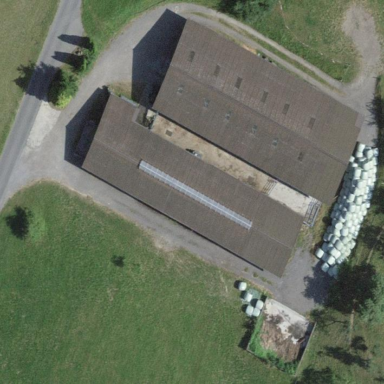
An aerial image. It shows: Farmyard area.